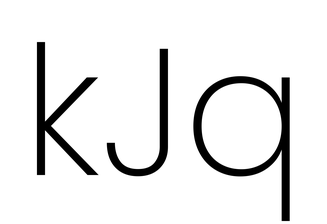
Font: Poppins-ExtraLight